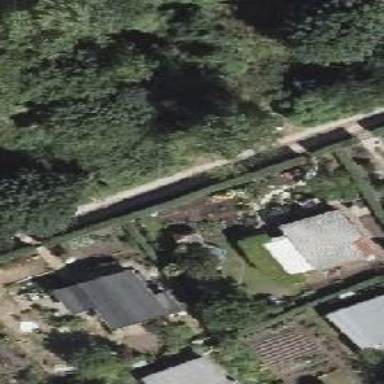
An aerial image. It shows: Plot in the allotments.